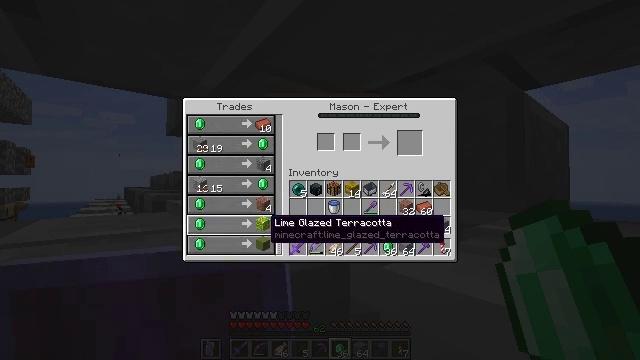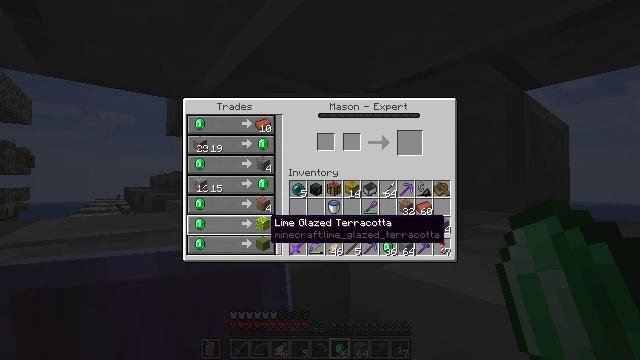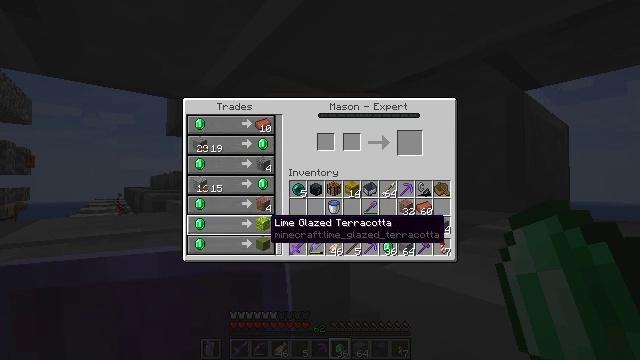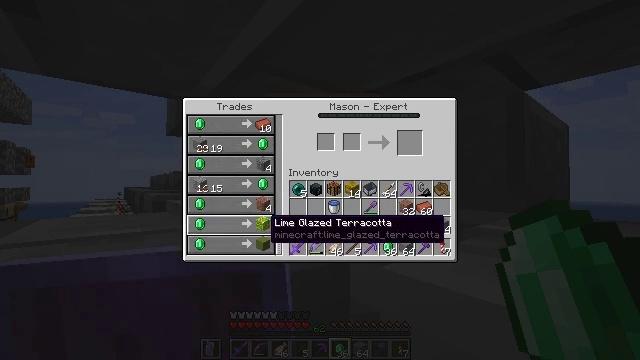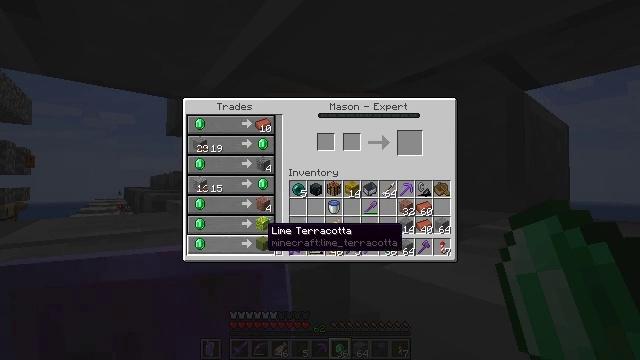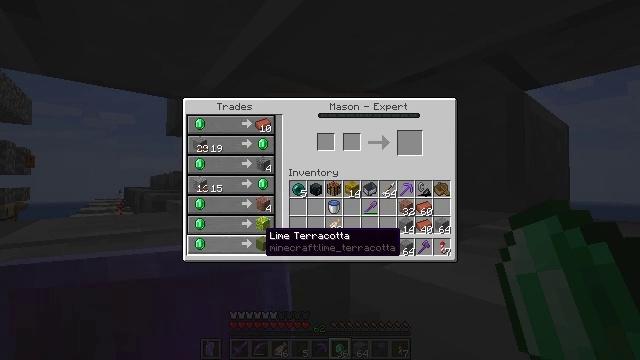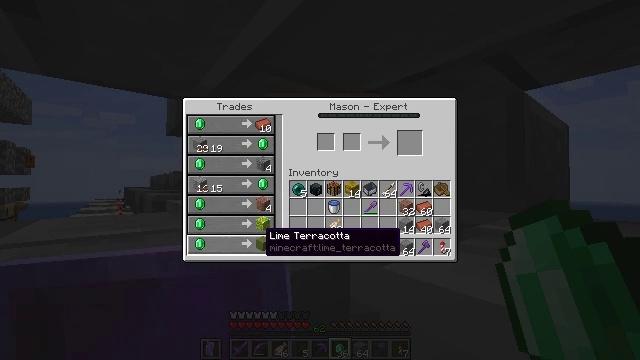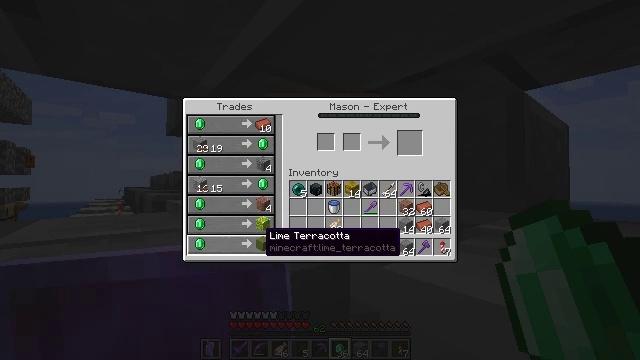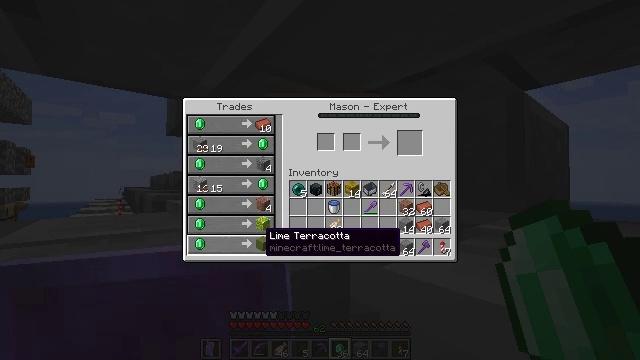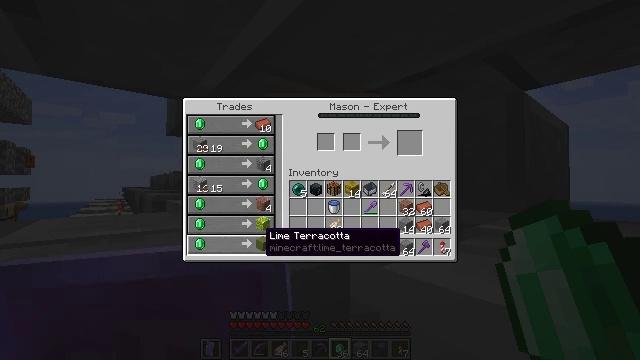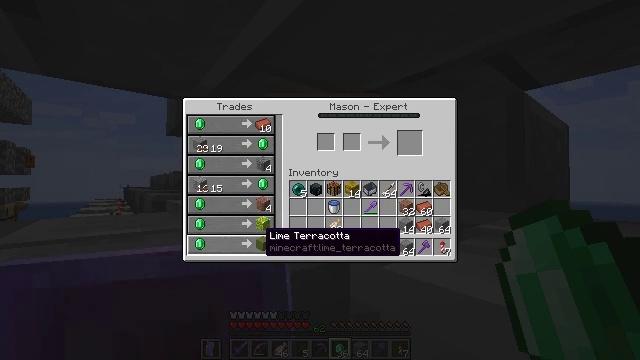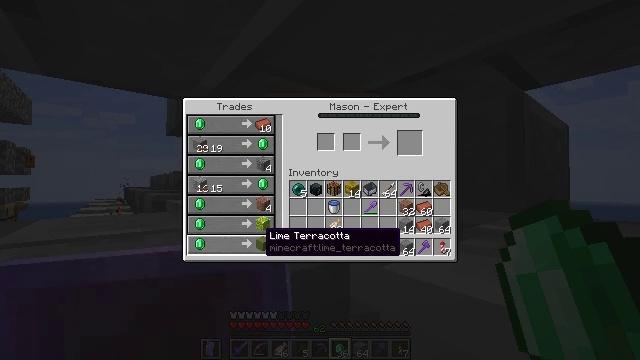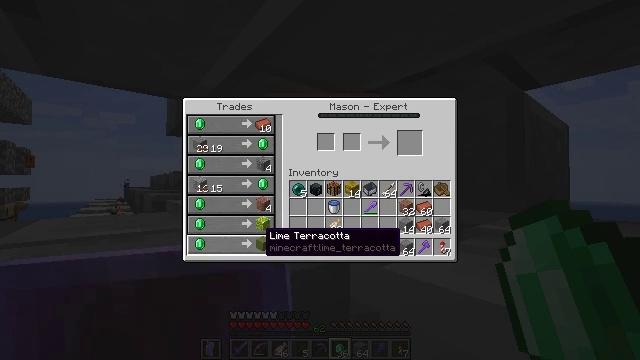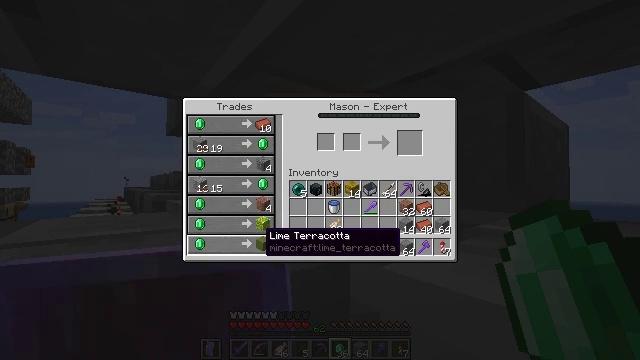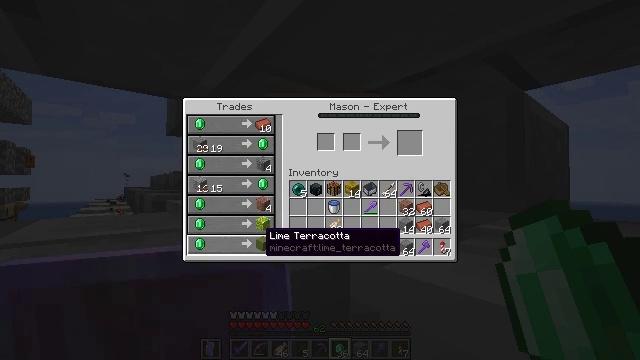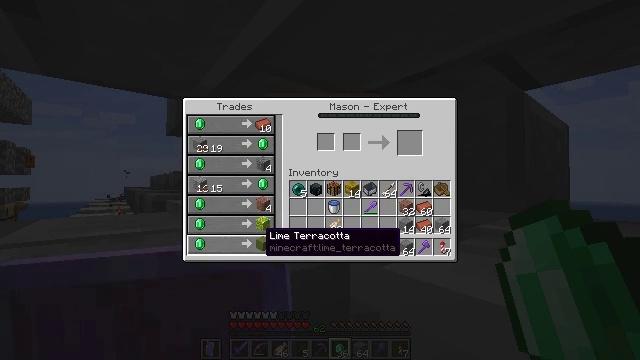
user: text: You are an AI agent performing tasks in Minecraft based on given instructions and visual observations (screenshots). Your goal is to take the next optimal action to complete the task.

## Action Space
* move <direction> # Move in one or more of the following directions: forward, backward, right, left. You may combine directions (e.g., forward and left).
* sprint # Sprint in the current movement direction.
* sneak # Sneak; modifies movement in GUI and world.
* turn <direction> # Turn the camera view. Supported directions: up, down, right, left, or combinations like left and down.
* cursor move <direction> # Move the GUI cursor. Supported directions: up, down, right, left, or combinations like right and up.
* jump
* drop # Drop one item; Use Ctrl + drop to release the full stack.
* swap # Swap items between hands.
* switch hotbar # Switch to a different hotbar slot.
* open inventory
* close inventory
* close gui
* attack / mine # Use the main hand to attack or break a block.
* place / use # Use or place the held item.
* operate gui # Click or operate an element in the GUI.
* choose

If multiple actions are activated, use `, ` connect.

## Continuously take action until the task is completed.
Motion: motion action
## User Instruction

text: craft item lime terracotta
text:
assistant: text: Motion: no_op
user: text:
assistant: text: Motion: no_op
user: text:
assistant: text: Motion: no_op
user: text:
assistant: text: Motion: turn down
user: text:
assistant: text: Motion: no_op
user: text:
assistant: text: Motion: no_op
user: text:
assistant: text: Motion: no_op
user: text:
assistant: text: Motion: no_op
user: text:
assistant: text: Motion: no_op
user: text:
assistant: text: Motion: no_op
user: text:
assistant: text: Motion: no_op
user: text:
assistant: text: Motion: no_op
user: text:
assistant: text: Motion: no_op
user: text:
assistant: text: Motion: no_op
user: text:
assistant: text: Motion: no_op
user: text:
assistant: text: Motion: no_op
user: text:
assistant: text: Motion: no_op
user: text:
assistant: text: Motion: no_op
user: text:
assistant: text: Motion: no_op
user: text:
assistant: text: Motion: attack / mine
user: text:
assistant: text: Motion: attack / mine
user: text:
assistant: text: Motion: attack / mine
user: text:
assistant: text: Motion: no_op
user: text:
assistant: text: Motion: no_op
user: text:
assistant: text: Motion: no_op
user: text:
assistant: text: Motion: no_op
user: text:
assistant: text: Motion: no_op
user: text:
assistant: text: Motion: no_op
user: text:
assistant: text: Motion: no_op
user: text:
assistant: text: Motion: no_op